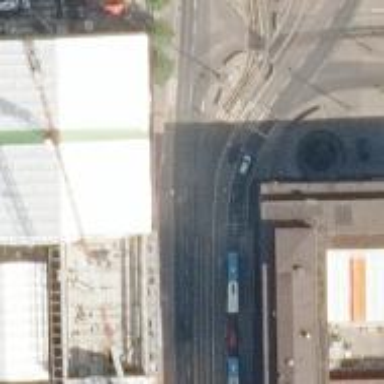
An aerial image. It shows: Tram railway with contact line for electrification. Physical markings segregate the tram tracks.